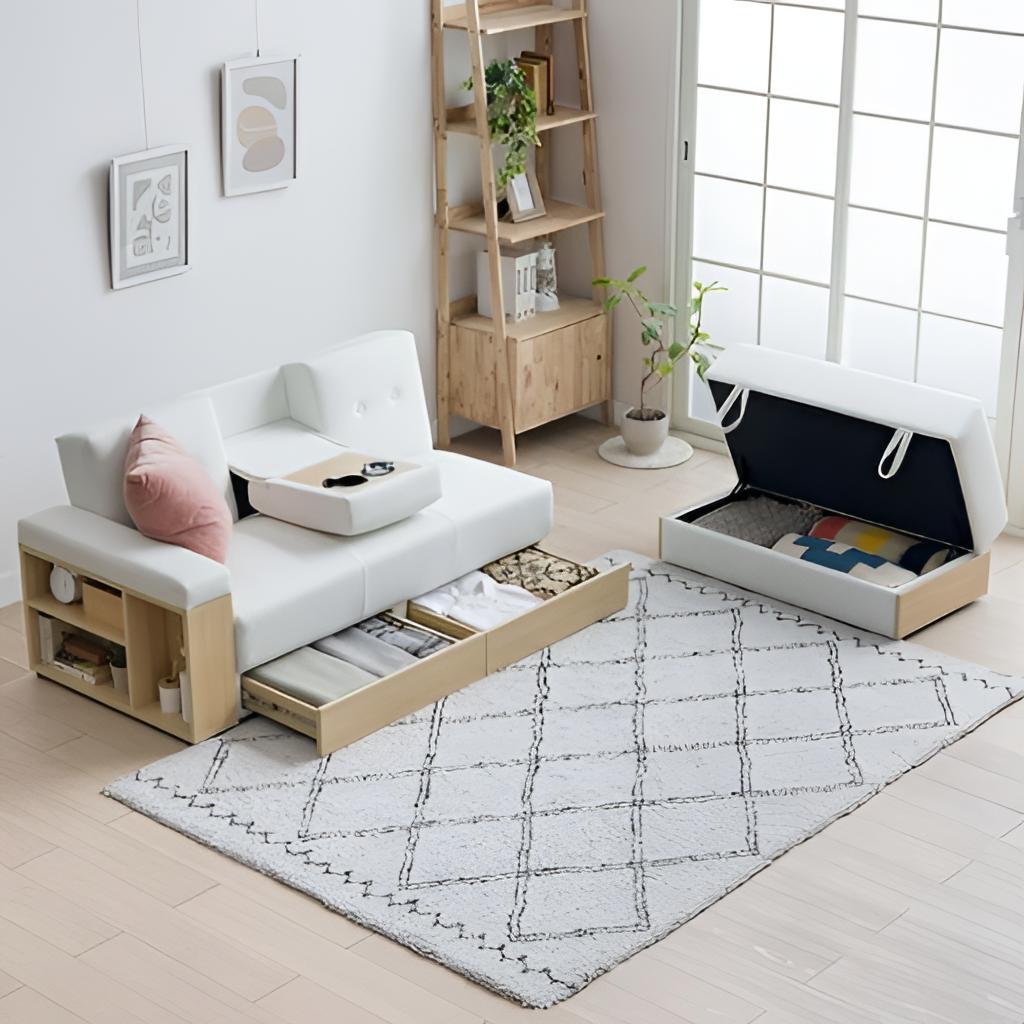
living room, white faux leather sectional sofa, modern, wood flooring, with plank pattern, white paint wallpaper, with solid pattern